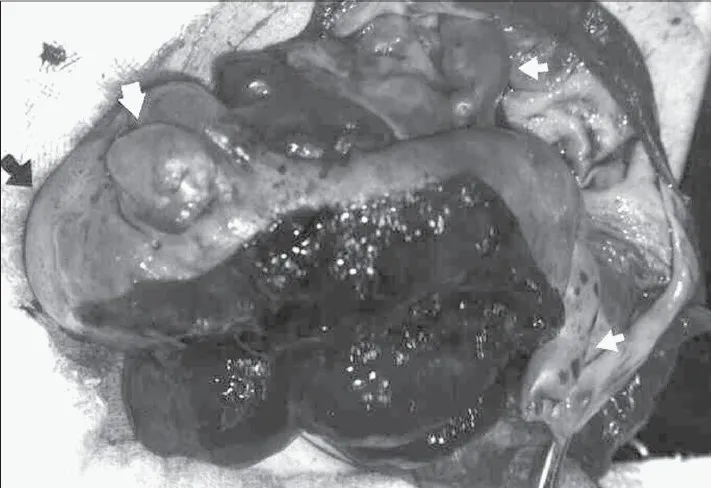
Fetiform presentation of the mass. Structures representing head of fetus (thin arrows) and two legs and an arm (bold arrows).
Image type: medical_photograph (other_medical_photograph)